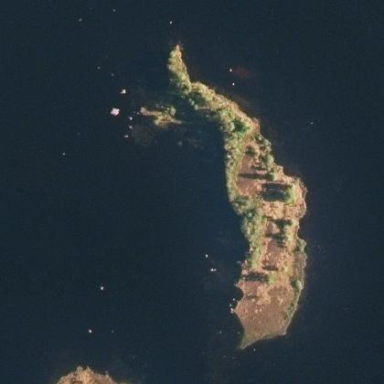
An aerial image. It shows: Image showing island.